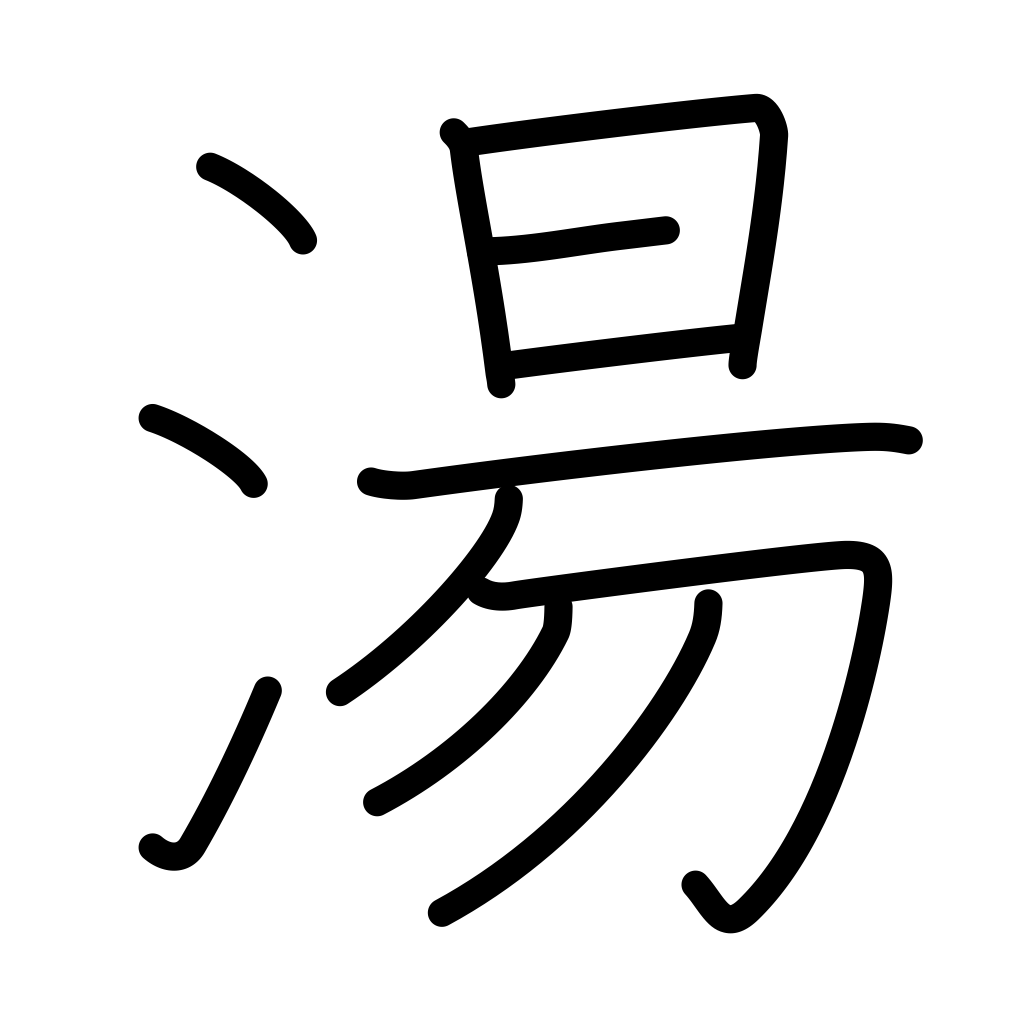
Meaning: hot water, bath, hot spring